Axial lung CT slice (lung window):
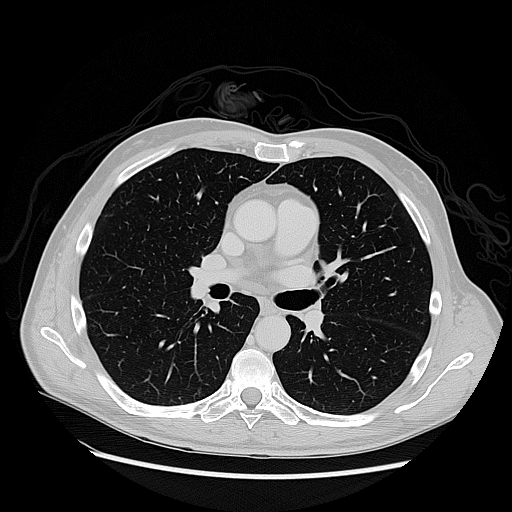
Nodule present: no